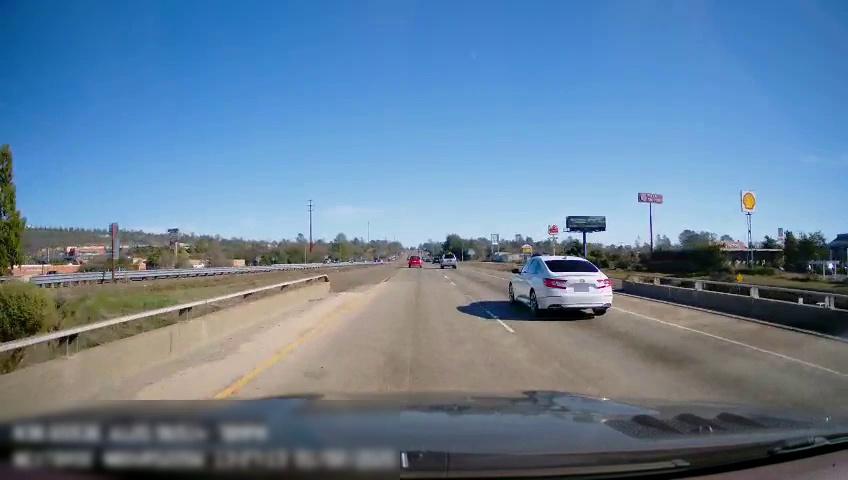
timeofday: Day
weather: Sunny
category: Drivable Space
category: Vehicles | SUV
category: Vehicles | SUV
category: Vehicles | SUV
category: Lanes | Current Lane
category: Lanes | Current Lane
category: Lanes | Alternate Lane